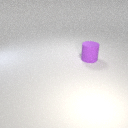
large purple rubber cylinder